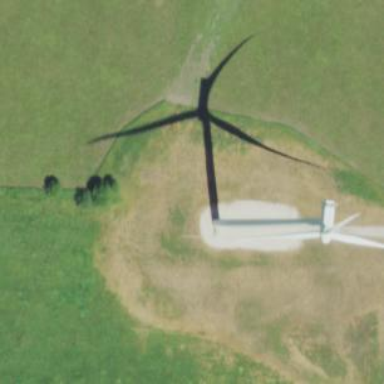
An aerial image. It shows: Wind generator powered by wind turbines.